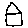
Label: house